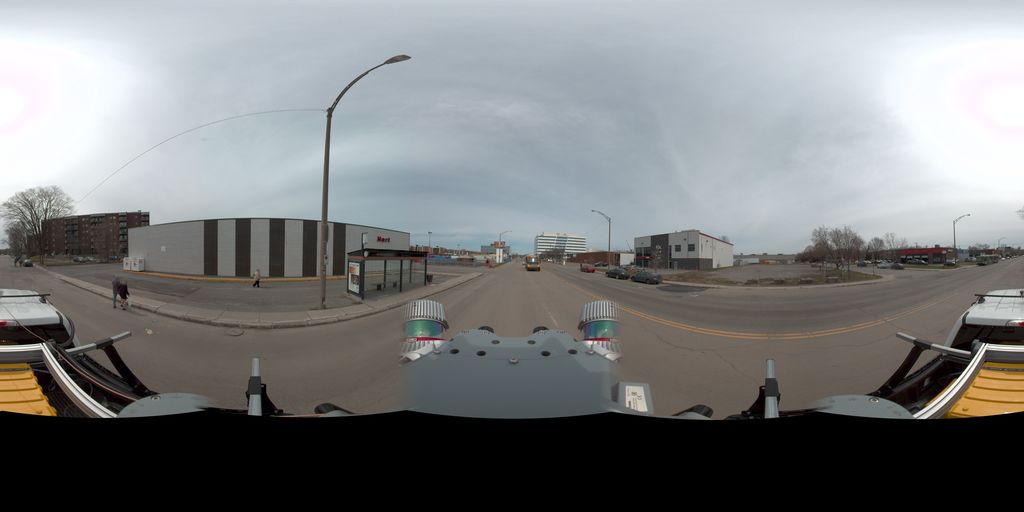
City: quebec_city